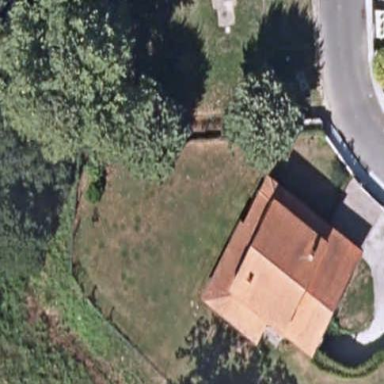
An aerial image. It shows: Simple house.